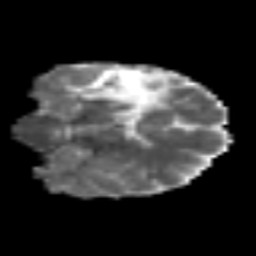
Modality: MD
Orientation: coronal
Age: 44
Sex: female
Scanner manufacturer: siemens
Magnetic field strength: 3 T
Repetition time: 6.1 s
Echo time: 0.101 s